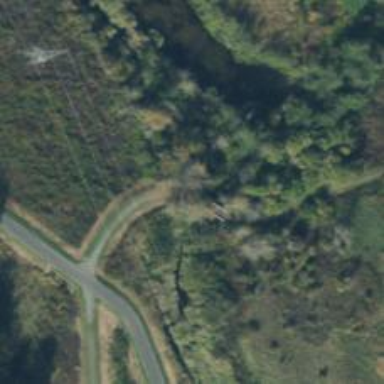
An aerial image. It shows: Bridleway bridge.